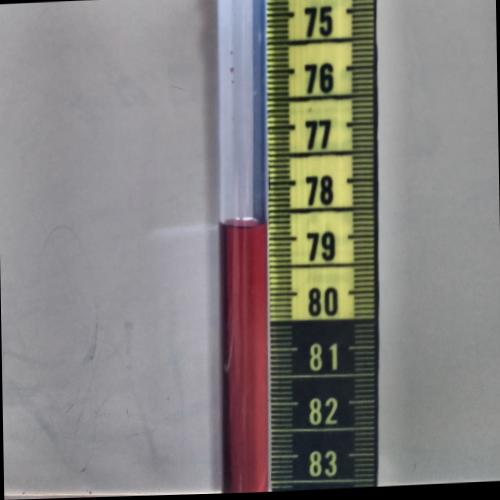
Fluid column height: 78.8 cm